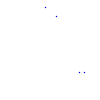
Particle: kaon